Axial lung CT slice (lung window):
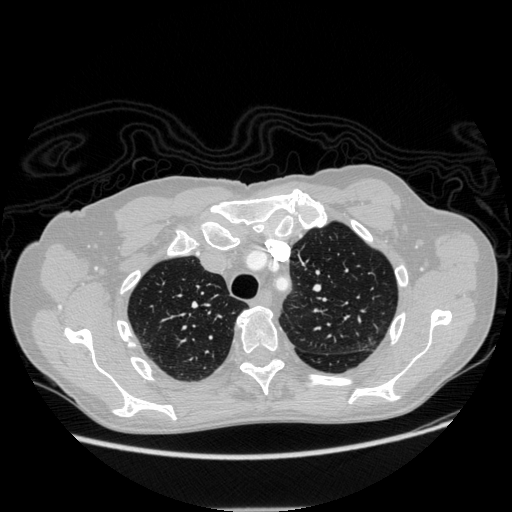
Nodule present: no